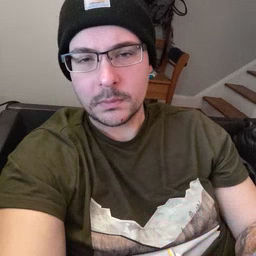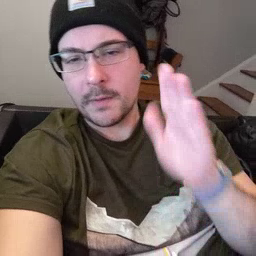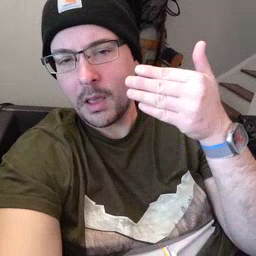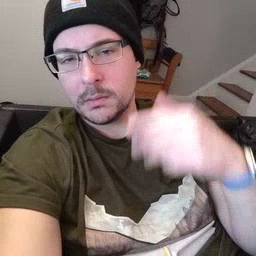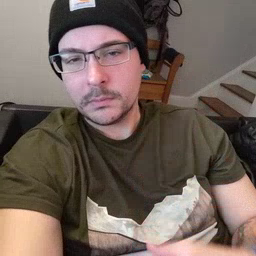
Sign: flag